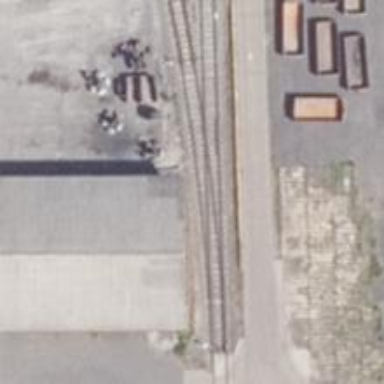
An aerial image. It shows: Railway switch.